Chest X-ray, AP view. Patient: 35 years old, sex M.
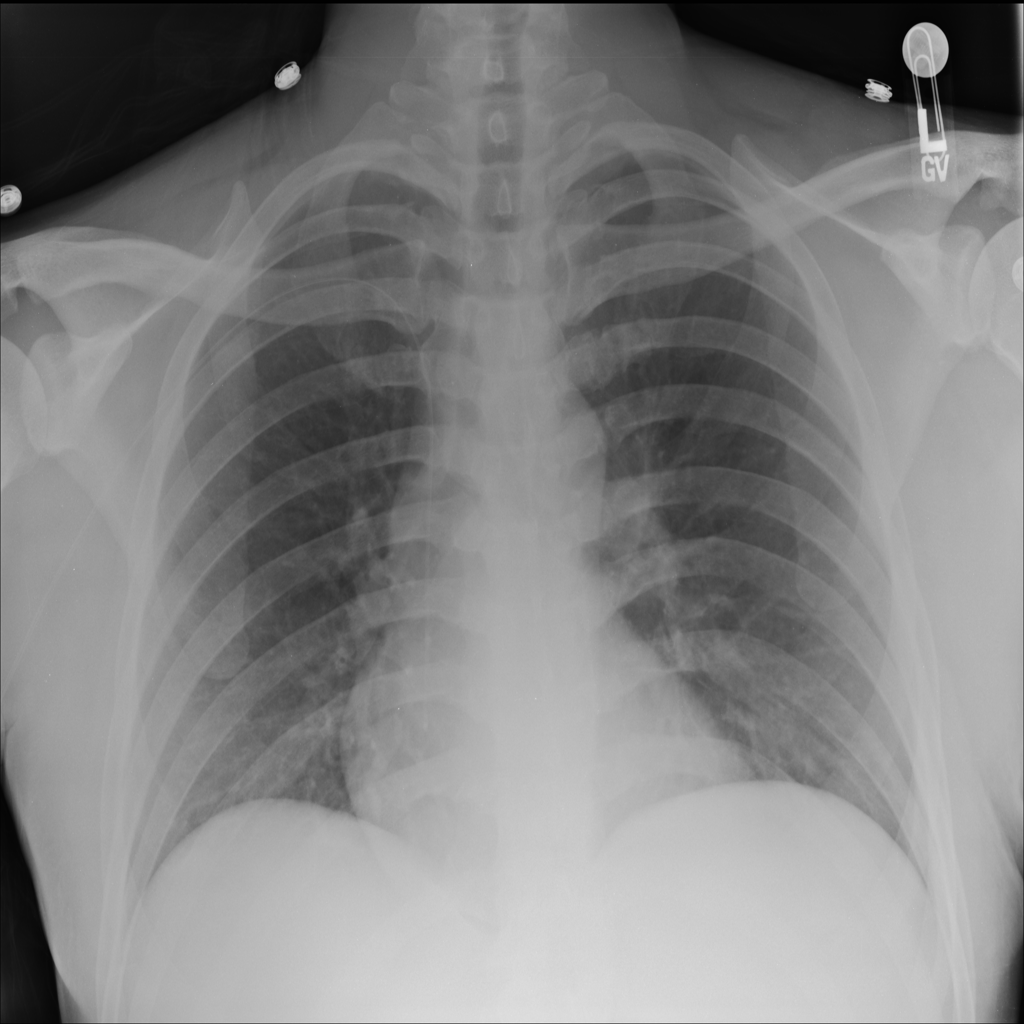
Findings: No Finding